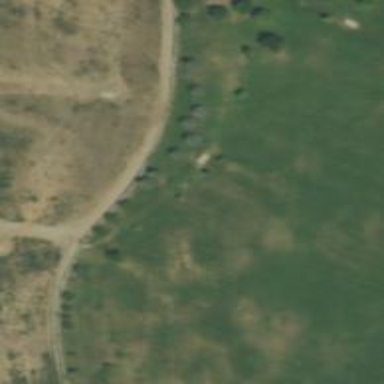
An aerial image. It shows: Disc golf tee.